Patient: sex F, age 43
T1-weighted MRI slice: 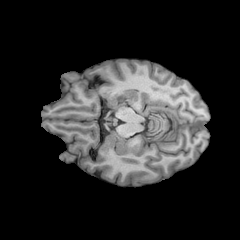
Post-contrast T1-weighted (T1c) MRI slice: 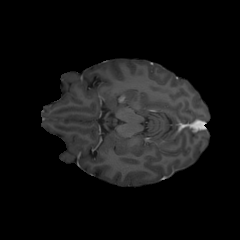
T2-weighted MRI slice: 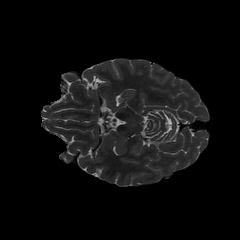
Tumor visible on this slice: no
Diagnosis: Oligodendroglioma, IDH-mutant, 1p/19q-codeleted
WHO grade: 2